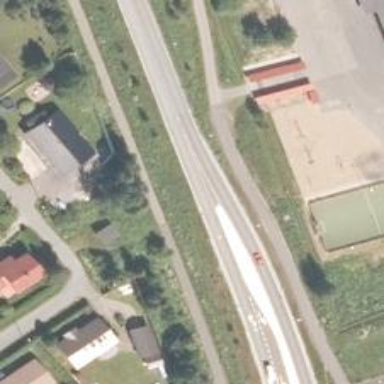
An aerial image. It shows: Asphalt cycleway.